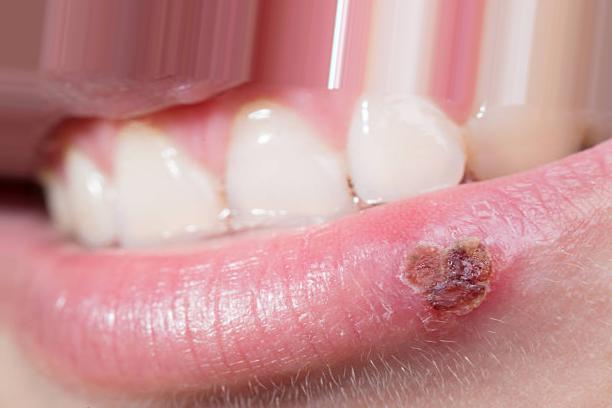
Condition: Mouth Ulcer